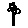
Label: flower